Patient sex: M
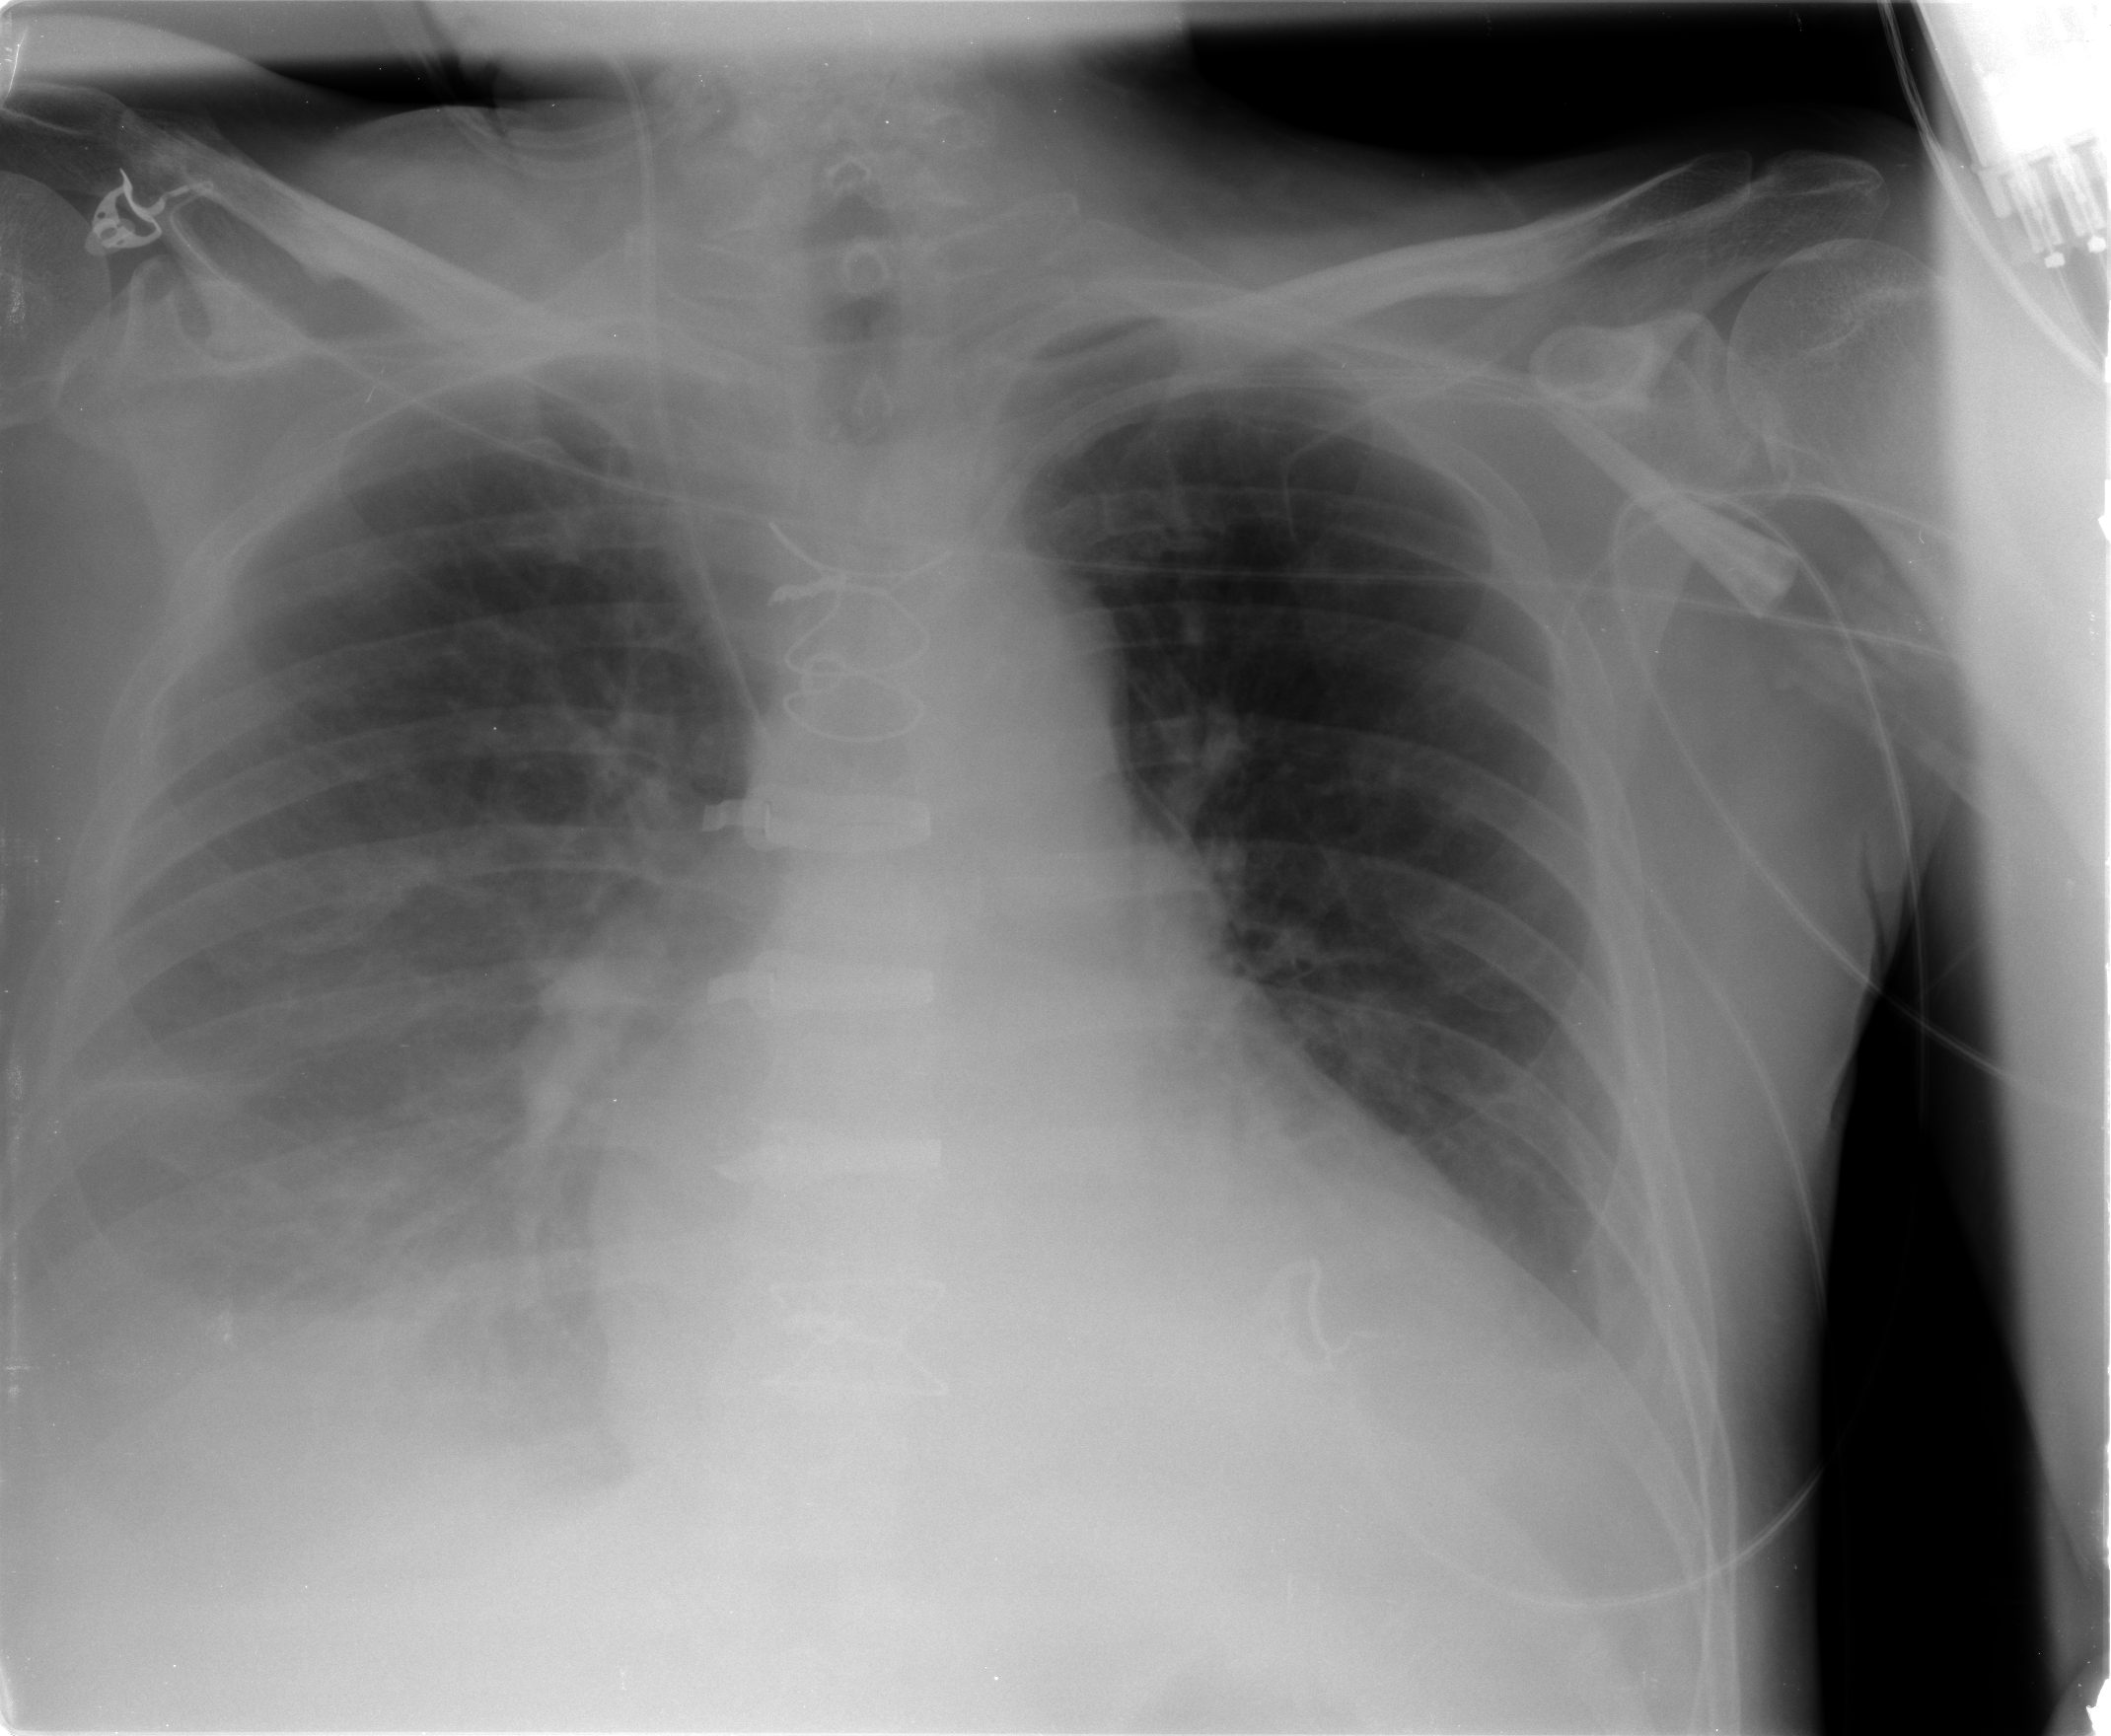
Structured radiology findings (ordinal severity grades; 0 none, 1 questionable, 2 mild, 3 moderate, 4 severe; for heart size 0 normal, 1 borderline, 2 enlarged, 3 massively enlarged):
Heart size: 3
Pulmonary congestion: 1
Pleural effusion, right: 2
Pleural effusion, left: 1
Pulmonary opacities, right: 1
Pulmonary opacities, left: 0
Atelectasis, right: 2
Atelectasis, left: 2